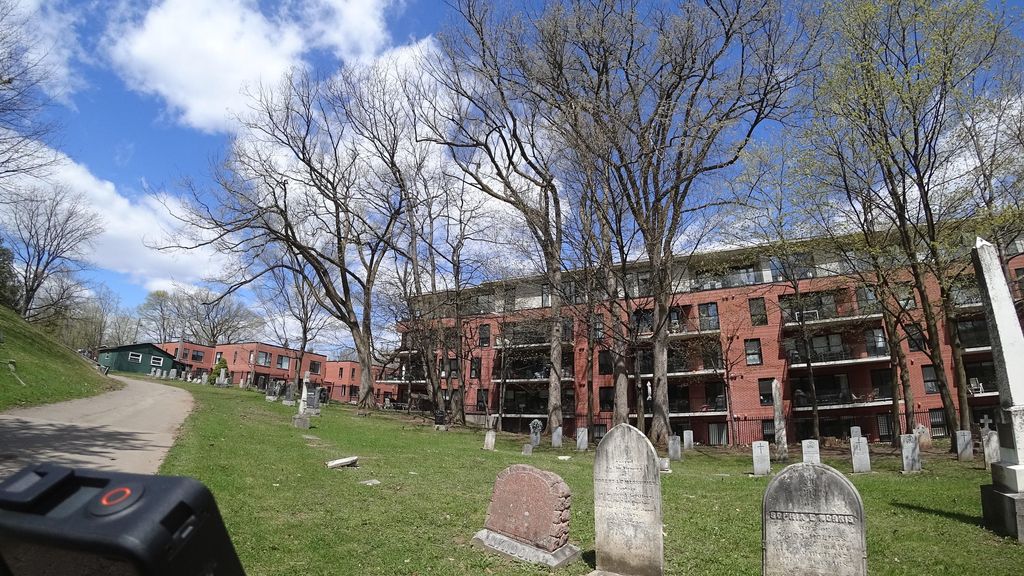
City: quebec_city